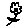
Label: flower